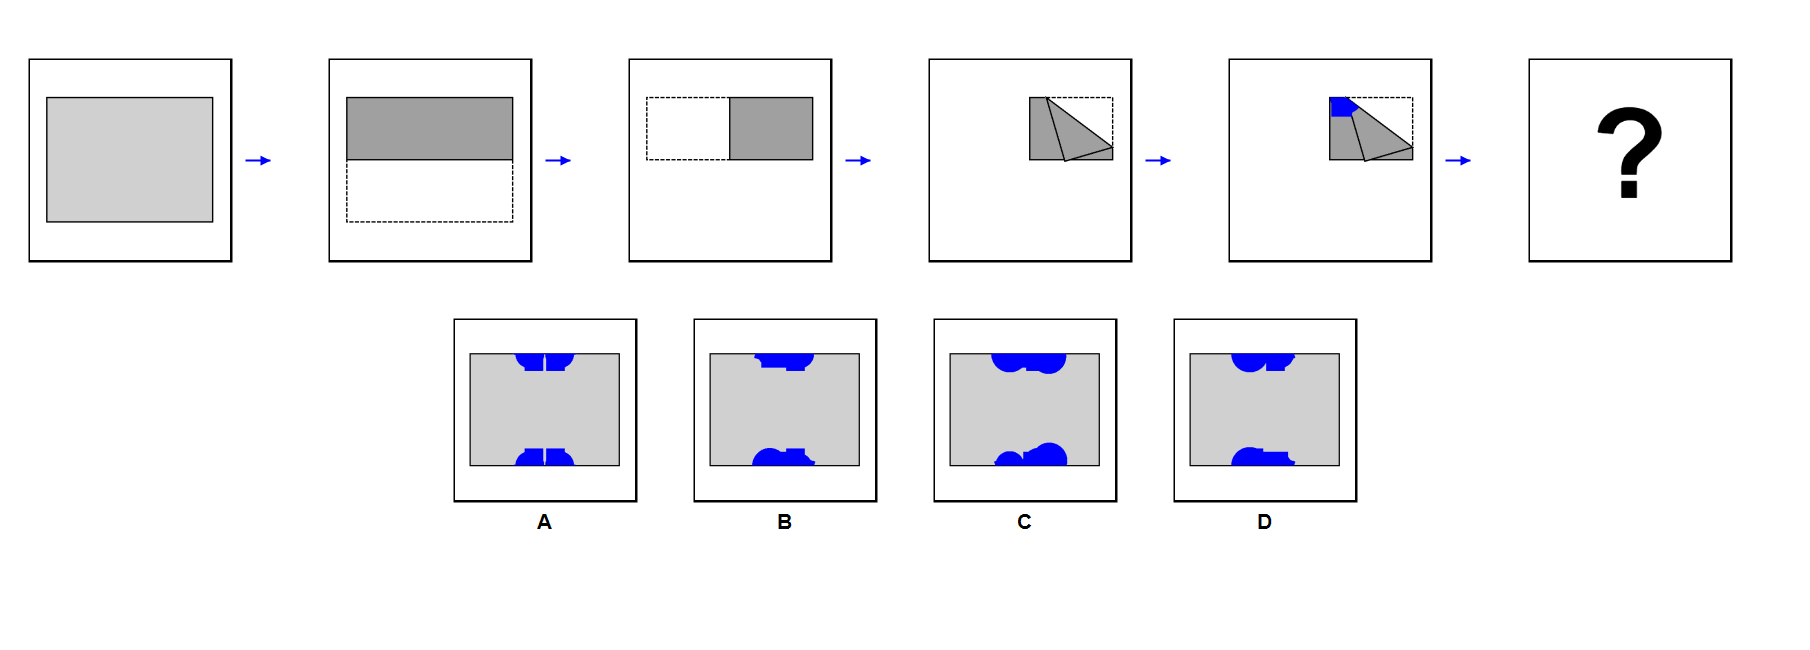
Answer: A